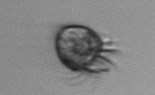
Label: Ciliophora